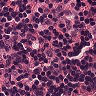
Metastatic tissue present: no